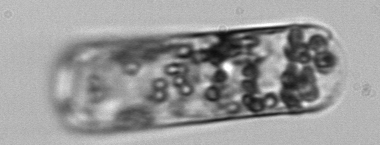
Label: Guinardia_flaccida